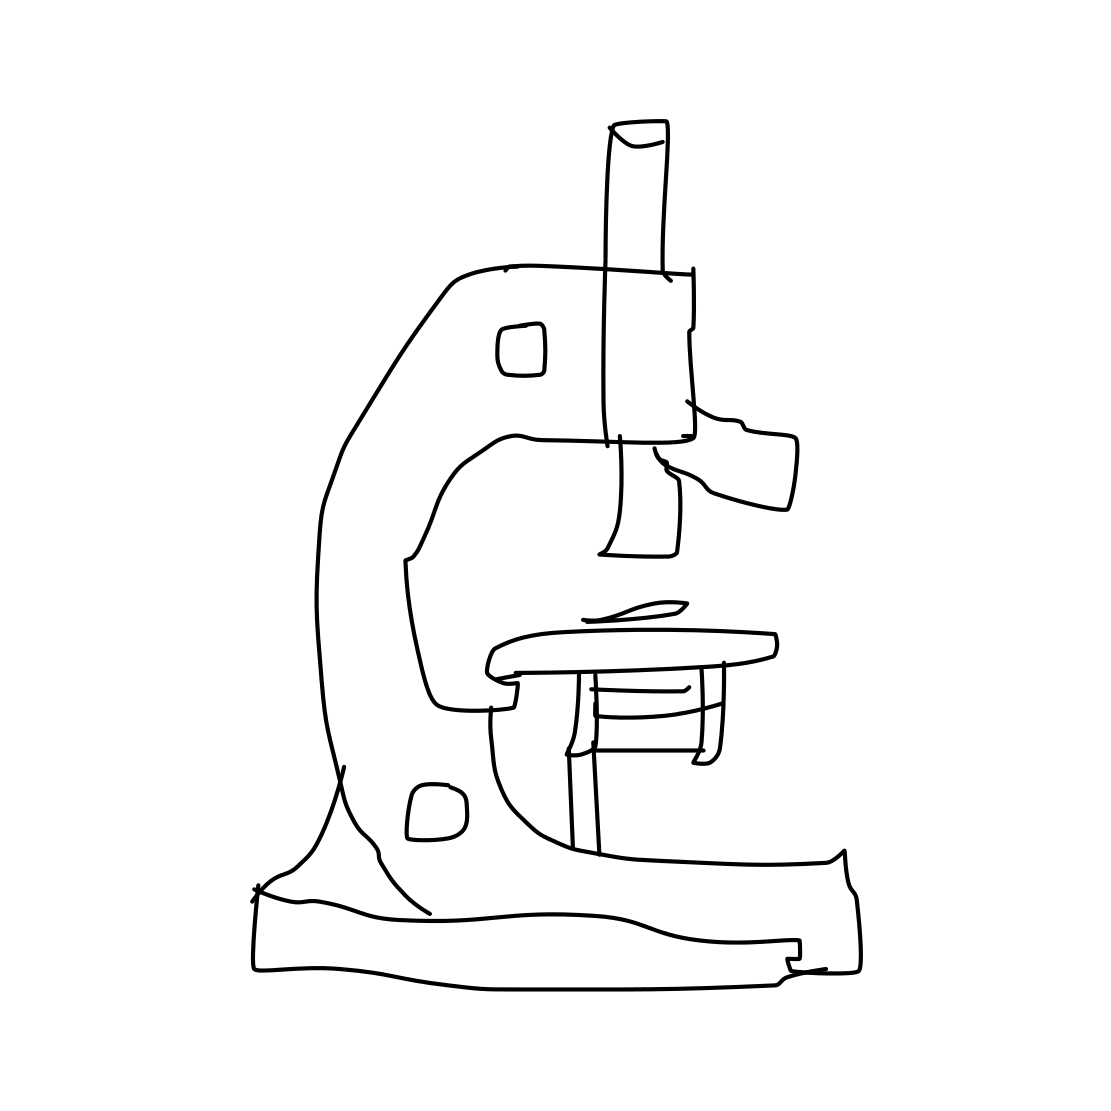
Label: microscope